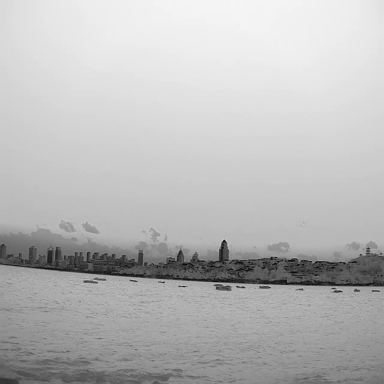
There are 11 bulk_carriers in the infrared image.